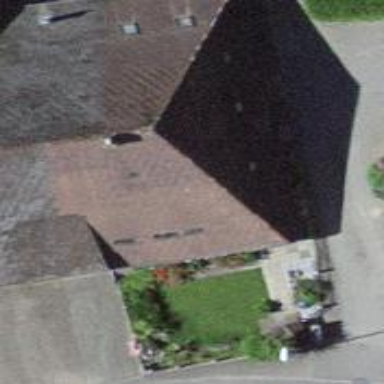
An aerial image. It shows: Farm building.